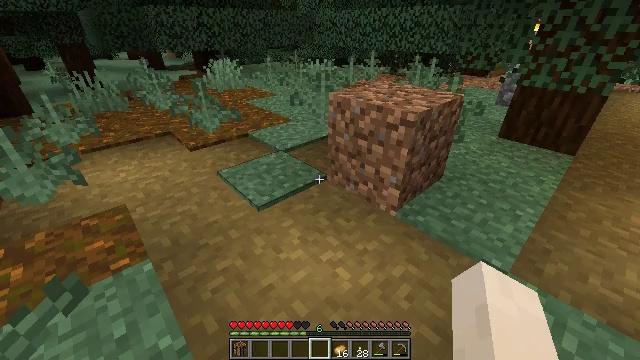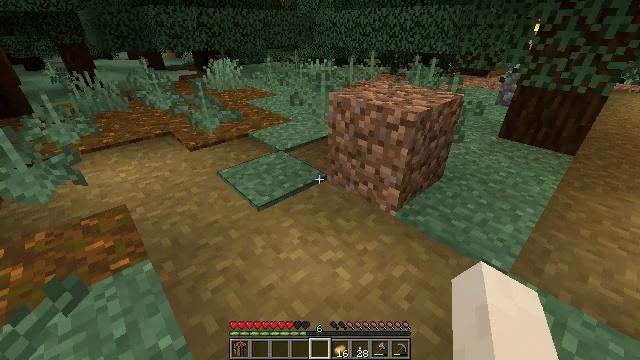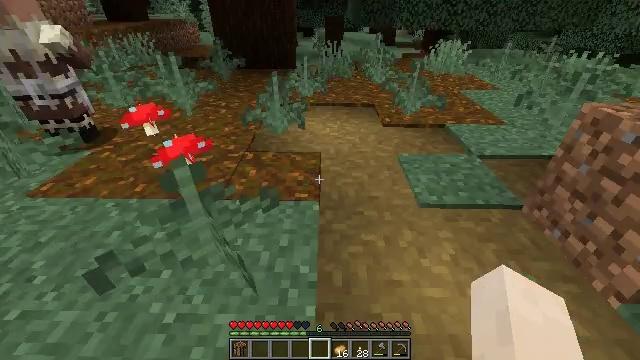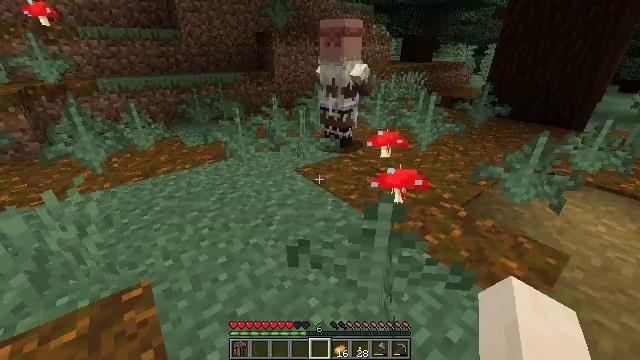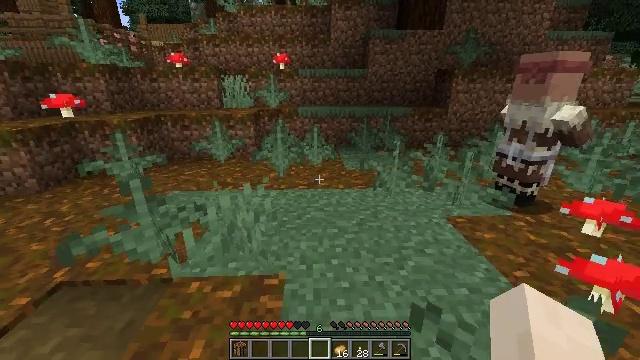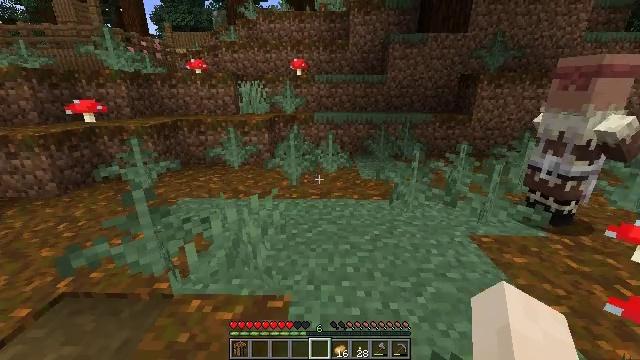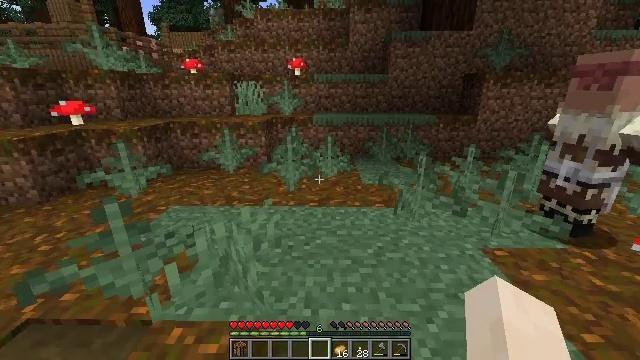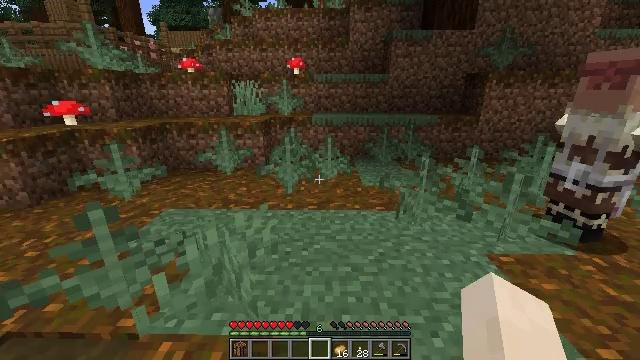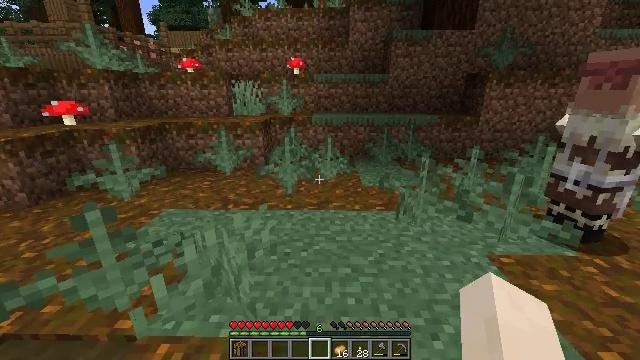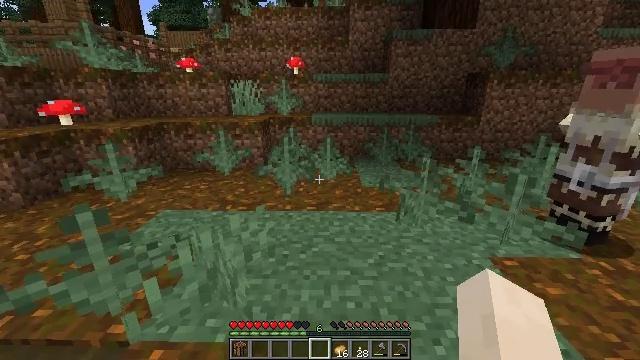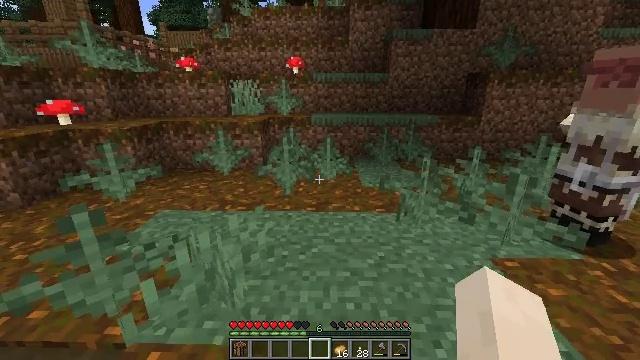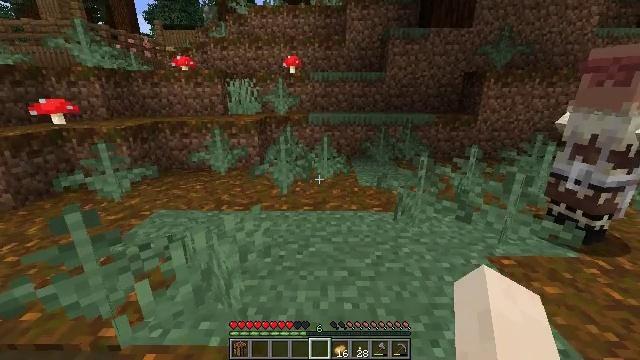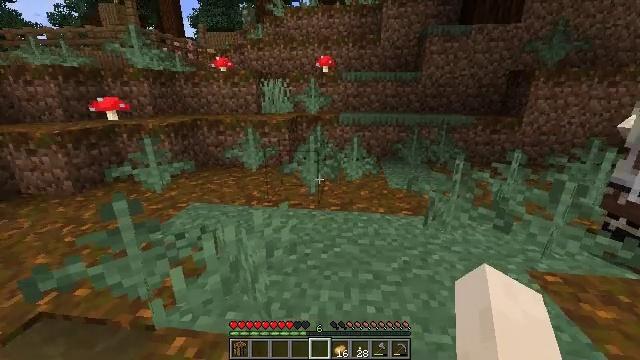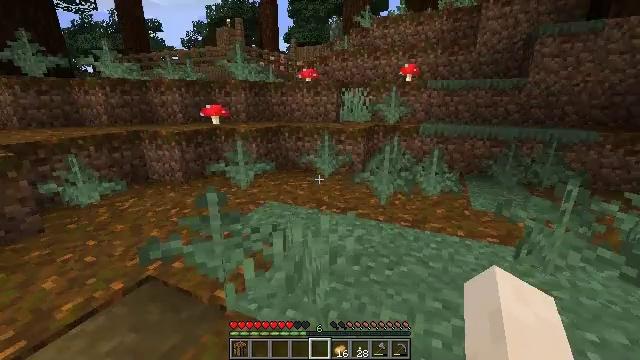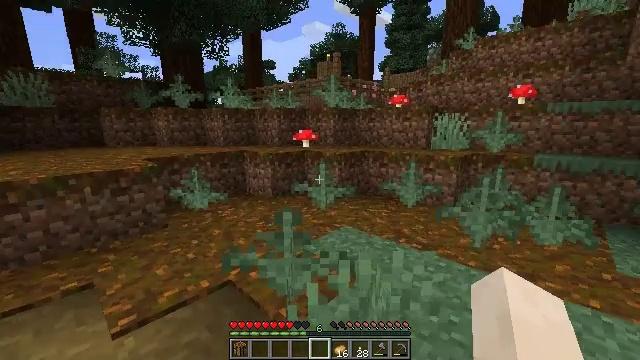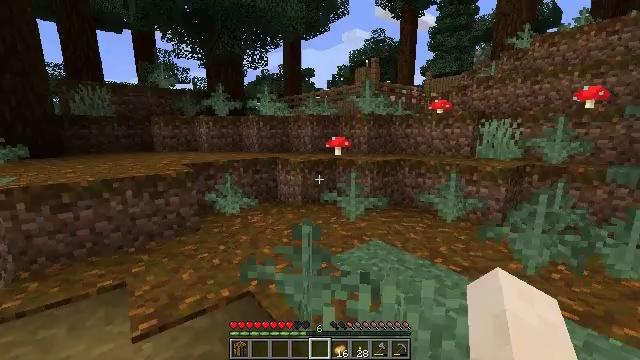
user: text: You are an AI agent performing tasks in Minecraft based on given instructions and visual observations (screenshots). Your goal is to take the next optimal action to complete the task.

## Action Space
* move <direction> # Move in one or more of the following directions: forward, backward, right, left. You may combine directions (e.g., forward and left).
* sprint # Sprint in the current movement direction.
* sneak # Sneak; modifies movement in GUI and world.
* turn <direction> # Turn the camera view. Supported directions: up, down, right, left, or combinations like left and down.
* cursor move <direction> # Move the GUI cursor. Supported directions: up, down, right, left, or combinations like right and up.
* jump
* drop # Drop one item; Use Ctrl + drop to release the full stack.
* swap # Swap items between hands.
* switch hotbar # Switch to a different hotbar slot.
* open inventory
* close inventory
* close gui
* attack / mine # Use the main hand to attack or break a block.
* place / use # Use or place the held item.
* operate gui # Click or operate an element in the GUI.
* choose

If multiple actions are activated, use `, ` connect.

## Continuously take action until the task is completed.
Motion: motion action
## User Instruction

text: Mine the red mushroom on the ground.
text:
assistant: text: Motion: close inventory
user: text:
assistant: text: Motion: move forward, turn left and down
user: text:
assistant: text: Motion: move forward, turn left and up
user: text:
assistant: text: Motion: move forward, turn left and up
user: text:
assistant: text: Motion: move forward, turn left and up
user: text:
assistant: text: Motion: move forward
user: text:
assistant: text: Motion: no_op
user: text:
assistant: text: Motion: no_op
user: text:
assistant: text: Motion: no_op
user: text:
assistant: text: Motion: no_op
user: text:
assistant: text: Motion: no_op
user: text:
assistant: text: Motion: turn left
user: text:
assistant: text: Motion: move forward and move right, turn left and up
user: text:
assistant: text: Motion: move forward and move right, turn left and up
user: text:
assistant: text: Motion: move forward, turn left and up
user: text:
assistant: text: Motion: move forward
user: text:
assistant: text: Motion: move forward
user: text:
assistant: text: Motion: move forward
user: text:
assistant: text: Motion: move forward
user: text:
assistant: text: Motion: move forward
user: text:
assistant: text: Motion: move forward
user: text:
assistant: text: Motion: move forward, turn up
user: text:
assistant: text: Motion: move forward, turn right and up
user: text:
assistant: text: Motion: move forward, turn up
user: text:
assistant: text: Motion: move forward
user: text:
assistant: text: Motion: move forward
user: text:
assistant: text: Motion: move forward, turn right
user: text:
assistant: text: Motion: move forward, turn down
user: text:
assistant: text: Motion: move forward
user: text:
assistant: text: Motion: move forward